Question: I'm using QtCreator to deploy C++/Java applications on 'Android'. But I think my problem may not be specific to the way QtCreator deploys the app.
I want to create a C++ library providing a specific functionnality. To do so, the library needs to instantiate a Java class, this last one will be used to do some SDK functions class (for stuff that are not available in the NDK/C++ API).
Creating and using java objects from a C++ program works fine. I package the .java file to the application environment during compilation/deployment and then I can use the Java class via two approachs:
- 'JNI_OnLoad'- 'QAndroidJniObject'
Now the problem comes when I want to create and use java objects from a C++ library. It only works if the .java file is packaged with the top-level application. I could not find a way to package the java with and only with the library itself. Meaning that anyone why needs to use my library will not only have to simply link with the library, but will also need to package the .java file(s) needed by my library. This breaks encapsulation and gives a hard time to the end developer writing programs and simply wanting to load a library and expecting it to embed all it needs to work on its own...
My question is: How can the library embed the java file, so that this java file does not need to be part of the top level program package to let the library use it?
MainWindow constrctor calls 4 functions themselves trying to create and use Java objects. Only the first two calls work...

main.cpp:
'''
#include <QApplication>
#include <QMainWindow>
#include "MyLib.h"
#include <QtAndroidExtras/QAndroidJniObject>
#include "jni.h"
#include <assert.h>
// load java classes from main program
JavaVM* s_javaVM = NULL;
jclass s_classID = 0;
jmethodID s_ctorMethodID = 0;
jmethodID s_callmethodID = 0;
bool loadJava( JNIEnv *env )
{
jclass clazz = env->FindClass("my/FooPrg");
if (!clazz)
{
qCritical("Can't find FooPrg class");
return false;
}
// keep a global reference to it
s_classID = (jclass)env->NewGlobalRef(clazz);
// search for its contructor
s_ctorMethodID = env->GetMethodID(s_classID, "<init>", "()V");
if (!s_ctorMethodID )
{
qCritical("Can't find class contructor");
return false;
}
// search for a method
s_callmethodID = env->GetMethodID(s_classID, "Mult", "(I)I");
if (!s_callmethodID )
{
qCritical("Can't find Mult method");
return false;
}
return true;
}
jint JNICALL JNI_OnLoad(JavaVM *vm, void *)
{
s_javaVM = vm;
JNIEnv* env = NULL;
if (s_javaVM->GetEnv(reinterpret_cast<void **>(&env), JNI_VERSION_1_4) != JNI_OK)
return -1;
loadJava( env );
return JNI_VERSION_1_4;
}
void callJavaFunctionFromPrgWithQt()
{
if ( QAndroidJniObject::isClassAvailable("my/FooPrg") )
{
QAndroidJniObject obj("my/FooPrg","()V");
if ( obj.isValid() )
{
jint res = obj.callMethod<jint>("Mult", "(I)I", 0x0002);
assert( res == 4 );
}
else
{
assert( false );
}
}
else
{
assert( false );
}
}
void callJavaFunctionFromPrgWithJniLoad()
{
if ( s_classID != 0 && s_ctorMethodID != 0 && s_callmethodID != 0 )
{
JNIEnv* env = NULL;
if (s_javaVM->GetEnv(reinterpret_cast<void **>(&env), JNI_VERSION_1_4) != JNI_OK)
assert(false);
jobject j_object = env->NewGlobalRef( env->NewObject(s_classID, s_ctorMethodID ) );
jint res = env->CallIntMethod(j_object, s_callmethodID, 0x0002 );
assert( res == 4 );
}
else
{
assert( false );
}
}
class MainWindow : public QMainWindow
{
public:
MainWindow()
{
callJavaFunctionFromPrgWithQt(); // works
callJavaFunctionFromPrgWithJniLoad(); // works
callJavaFunctionFromLibWithQt(); // fails, assert
callJavaFunctionFromLibWithJniLoad(); // fails, because libraries JNI_OnLoad can't find FooLib.java!
}
};
int main(int argc, char *argv[])
{
QApplication a(argc, argv);
MainWindow w;
w.show();
return a.exec();
}
'''
MyLib.h:
'''
#pragma once
void callJavaFunctionFromLibWithQt();
void callJavaFunctionFromLibWithJniLoad();
'''
MyLib.cpp:
'''
#include "MyLib.h"
#include <QtAndroidExtras/QAndroidJniObject>
#include "jni.h"
#include <assert.h>
// load java classes from main program
JavaVM* s_javaVM = NULL;
jclass s_classID = 0;
jmethodID s_ctorMethodID = 0;
jmethodID s_callmethodID = 0;
bool loadJava( JNIEnv *env )
{
jclass clazz = env->FindClass("my/FooLib");
if (!clazz)
{
qDebug("Can't find FooLib class");
return false;
}
// keep a global reference to it
s_classID = (jclass)env->NewGlobalRef(clazz);
// search for its contructor
s_ctorMethodID = env->GetMethodID(s_classID, "<init>", "()V");
if (!s_ctorMethodID )
{
qDebug("Can't find class contructor");
return false;
}
// search for a method
s_callmethodID = env->GetMethodID(s_classID, "Mult", "(I)I");
if (!s_callmethodID )
{
qDebug("Can't find Mult method");
return false;
}
return true;
}
jint JNICALL JNI_OnLoad(JavaVM *vm, void *)
{
s_javaVM = vm;
JNIEnv* env = NULL;
if (s_javaVM->GetEnv(reinterpret_cast<void **>(&env), JNI_VERSION_1_4) != JNI_OK)
return -1;
// uncommenting this makes the application crash upon load....
//loadJava( env );
return JNI_VERSION_1_4;
}
void callJavaFunctionFromLibWithQt()
{
if ( QAndroidJniObject::isClassAvailable("my/FooLib") )
{
QAndroidJniObject obj("my/FooLib","()V");
if ( obj.isValid() )
{
jint res = obj.callMethod<jint>("Mult", "(I)I", 0x0002);
assert( res == 4 );
}
else
{
assert( false );
}
}
else
{
assert( false ); // this assertion is reached!
}
}
void callJavaFunctionFromLibWithJniLoad()
{
if ( s_classID != 0 && s_ctorMethodID != 0 && s_callmethodID != 0 )
{
JNIEnv* env = NULL;
if (s_javaVM->GetEnv(reinterpret_cast<void **>(&env), JNI_VERSION_1_4) != JNI_OK)
assert(false);
jobject j_object = env->NewGlobalRef( env->NewObject(s_classID, s_ctorMethodID ) );
jint res = env->CallIntMethod(j_object, s_callmethodID, 0x0002 );
assert( res == 4 );
}
else
{
assert( false ); // this assertion is reached!
}
}
'''
FooPrg.java:
'''
package my;
import java.lang.Integer;
public class FooPrg
{
public FooPrg()
{
}
public int Mult(int val)
{
return val * 2;
}
}
'''
FooLib.java:
'''
package my;
import java.lang.Integer;
public class FooLib
{
public FooLib()
{
}
public int Mult(int val)
{
return val * 2;
}
}
'''
jniload.pro:
'''
TARGET = jniload
CONFIG += qt resources
QT += core gui widgets
android: QT += androidextras
SOURCES += src/main.cpp
TEMPLATE = app
INCLUDEPATH += ifc
LIBS += \
-l$$OUT_PWD/../../lib/jniload_lib/libjniload_lib.so
ANDROID_EXTRA_LIBS += \
$$OUT_PWD/../../lib/jniload_lib/libjniload_lib.so
ANDROID_PACKAGE_SOURCE_DIR = data/android/root
OTHER_FILES += data/android/root/src/my/FooPrg.java
'''
jniload_lib.pro:
'''
TARGET = jniload_lib
CONFIG += qt resources
QT += core gui widgets
android: QT += androidextras
SOURCES += src/MyLib.cpp
HEADERS += ifc/MyLib.h
TEMPLATE = lib
INCLUDEPATH += ifc
# This does has apparently no effect on library
ANDROID_PACKAGE_SOURCE_DIR = data/android/root
OTHER_FILES += data/android/root/src/my/FooLib.java
'''
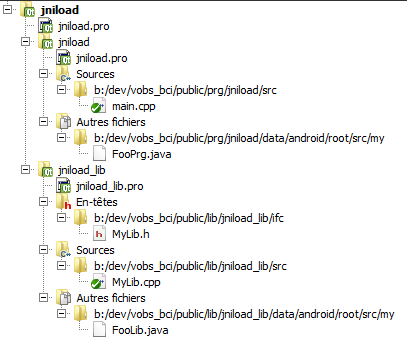
Answer: Finaly got a way to work this out.
I removed ANDROID_PACKAGE_SOURCE_DIR line from jniload.pro file and hanlde manual copy of the .java files through custom build steps:
'''
custom_jniload_lib_step.target = jniload_lib_mockup.h
custom_jniload_lib_step.commands = $(COPY_DIR) datandroid
oot ..\..ndroid-build
QMAKE_EXTRA_TARGETS += custom_jniload_lib_step
PRE_TARGETDEPS += jniload_lib_mockup.h
custom_jniload_step.target = jniload_mockup.h
custom_jniload_step.commands = $(COPY_DIR) datandroid
oot ..\..ndroid-build
QMAKE_EXTRA_TARGETS += custom_jniload_step
PRE_TARGETDEPS += jniload_mockup.h
'''
Then, upon deployment, android-build/src contains both FooLib.java and FooPrg.java and then both library and program can access them!